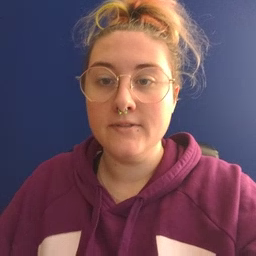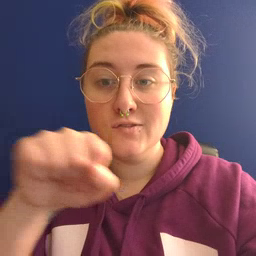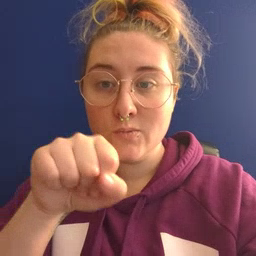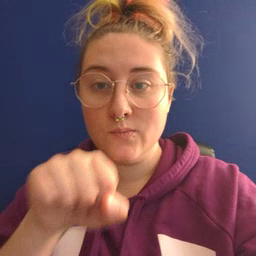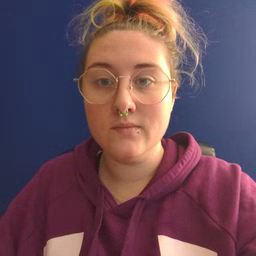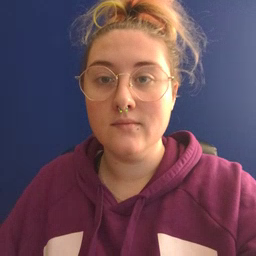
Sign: shoe